Question: I want to implement the "Today Extension" feature into one of my applications. I successfully added the extension, gave it a run and saw the "Hello World" screen on the simulator. I then deleted the "Hello World" label, and added my own labels to the view. Nothing spectacular and really nothing I thought which would make me any trouble...
Now when I run the widget all I get is an empty Simulator:

Things I tried:
- - - - - - <URL>
It does seem like I'm working on the wrong view. But it is in fact the same view which displayed me the "Hello Word" label. Am I missing something? (@Moderator: I suggest adding the following tags: osx-today-widget, widget-simulator. Thanks in advance.)
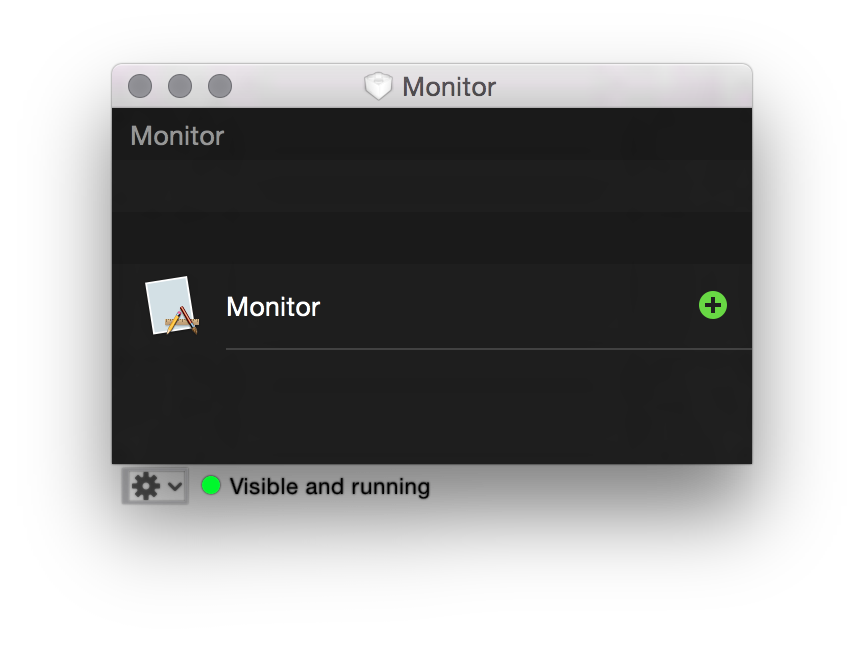
Answer: Without the code it is hard to say, but maybe this helps:
what text color does your label have?
make sure to give it ""
what is your minimum height>
click the "Custom view" in your xib file (the root view) and click Editor > Pin > Height.
Set it to 200 and "greater or equal than"